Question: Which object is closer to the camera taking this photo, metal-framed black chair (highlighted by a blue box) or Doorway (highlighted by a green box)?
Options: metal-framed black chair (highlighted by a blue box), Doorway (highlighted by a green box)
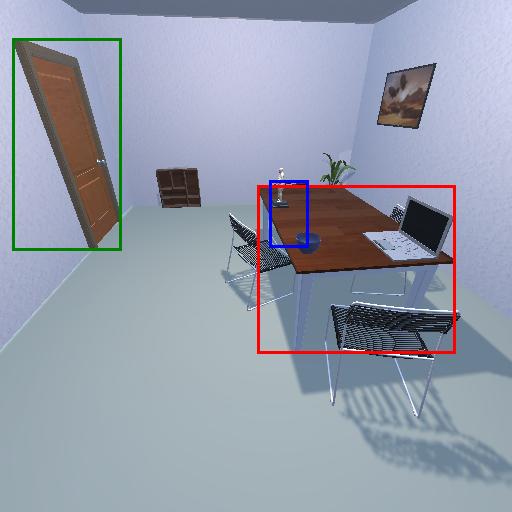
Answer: metal-framed black chair (highlighted by a blue box)